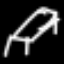
Label: bed